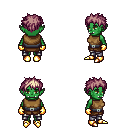
a pixel art fantasy rpg character, female body template, orc, green skin, leather chest armor, metal pants, white blonde bedhead hairstyle, gold gloves, gold boots, four views (front, back, left, right), 2x2 character sprite sheet, small pixel art, hard edges, no anti-aliasing